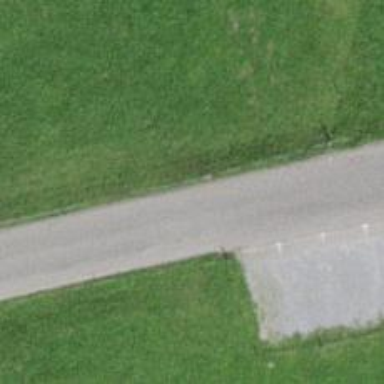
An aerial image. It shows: Unclassified road with asphalt surface.